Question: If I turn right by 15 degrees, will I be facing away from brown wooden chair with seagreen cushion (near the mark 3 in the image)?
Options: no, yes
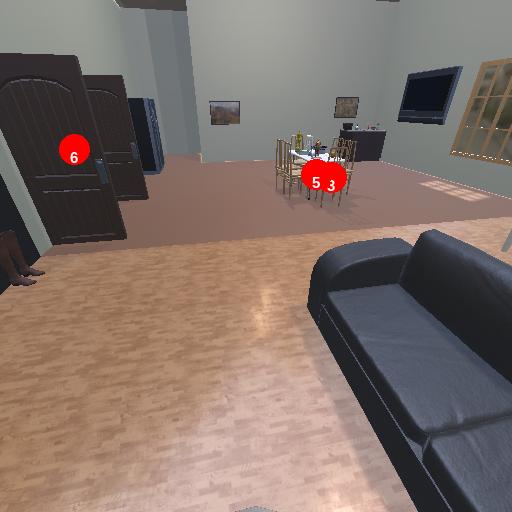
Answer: no